Question: We are building a Backbone Application with Cordova for Android and IOS and it works perfectly except for this specific issue. When using a HTC One (Android 4.3) the following grey bar shows up, which is not present on any of our test-devices.

The things i already tried and did not work:
- - - -
I am hoping someone else also came across this specific issue and can help me out with this!
'''
<li class="icon select">
<label data-model-attribute="type" onclick="" for="type">Type</label>
<select class="index" id="type" name="type" tabindex="0">
<option value="L">L</option>
<option value="B">B</option>
<option value="SLO>SLO</option>
<option value="SLI">SLI</option>
</select>
<b></b>
</li>
'''
(as far as i can tell)
'''
-webkit-appearance: none;
-webkit-background-clip: border-box;
-webkit-background-origin: padding-box;
-webkit-background-size: auto;
-webkit-rtl-ordering: logical;
-webkit-writing-mode: horizontal-tb;
align-items: center;
background-attachment: scroll;
background-clip: border-box;
background-color: rgba(255, 0, 0, 0.4);
background-image: none;
background-origin: padding-box;
background-size: auto;
border-bottom-color: rgb(0, 0, 153);
border-bottom-left-radius: 3px;
border-bottom-right-radius: 3px;
border-bottom-style: none;
border-bottom-width: 0px;
border-image-outset: 0px;
border-image-repeat: stretch;
border-image-slice: 100%;
border-image-source: none;
border-image-width: 1;
border-left-color: rgb(0, 0, 153);
border-left-style: none;
border-left-width: 0px;
border-right-color: rgb(0, 0, 153);
border-right-style: none;
border-right-width: 0px;
border-top-color: rgb(0, 0, 153);
border-top-left-radius: 3px;
border-top-right-radius: 3px;
border-top-style: none;
border-top-width: 0px;
box-sizing: border-box;
color: rgb(0, 0, 153);
cursor: default;
display: block;
font-family: 'Lucida Grande';
font-size: 13px;
height: 39px;
letter-spacing: normal;
line-height: normal;
list-style-image: none;
list-style-position: outside;
list-style-type: none;
margin-bottom: 0px;
margin-left: 0px;
margin-right: 0px;
margin-top: 0px;
outline-color: rgb(0, 0, 153);
outline-style: none;
outline-width: 0px;
padding-bottom: 0px;
padding-left: 0px;
padding-right: 0px;
padding-top: 0px;
position: absolute;
text-align: start;
text-indent: 0px;
text-shadow: none;
text-transform: none;
top: 0px;
white-space: pre;
width: 353px;
word-spacing: 0px;
writing-mode: lr-tb;
z-index: 1049;
'''
'''
color: rgb(0, 0, 153);
cursor: default;
display: inline;
font-family: 'Lucida Grande';
font-size: 13px;
font-weight: normal;
height: auto;
letter-spacing: normal;
line-height: normal;
list-style-image: none;
list-style-position: outside;
list-style-type: none;
text-align: start;
text-indent: 0px;
text-shadow: none;
text-transform: none;
white-space: pre;
width: auto;
word-spacing: 0px;
'''
(removed the namespace, name and description as they are not needed to know for this question)
'''
<?xml version='1.0' encoding='utf-8'?>
<widget id="example" version="1.2.0" xmlns="http://www.w3.org/ns/widgets" xmlns:cdv="http://cordova.apache.org/ns/1.0">
<name>Example App</name>
<description>
Example Description
</description>
<author email="example@example.com" href="http://www.example.com">
</author>
<content src="index.html" />
<access origin="*" />
<preference name="fullscreen" value="false" />
<preference name="webviewbounce" value="true" />
<preference name="SplashScreen" value="splash" />
<preference name="SplashScreenDelay" value="5000" />
<preference name="backgroundColor" value="0xff000000" />
</widget>
'''
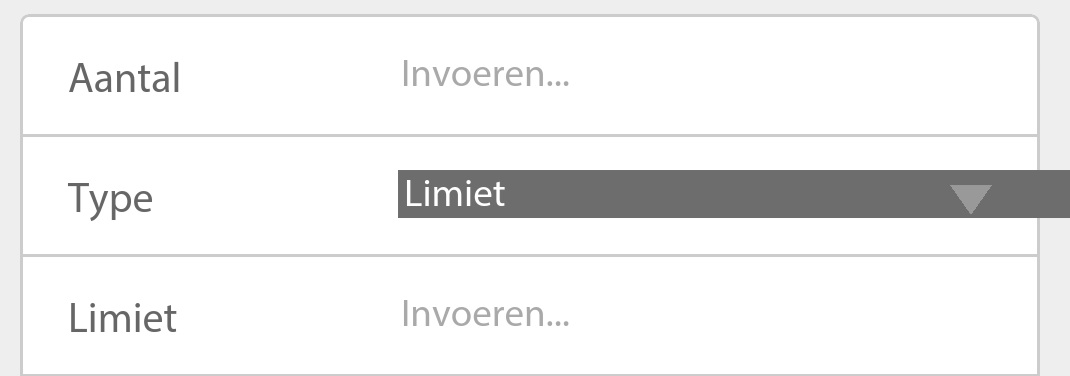
Answer: I finally got Web Inspector Remote working and after systemically disabling all the styles, i found out that -webkit-appearance was the culprit. But only on this specific device... When setting
'''
-webkit-appearance:menulist;
'''
It started behaving again! It looks like setting it to none or button just doesn't work for this version of Android...